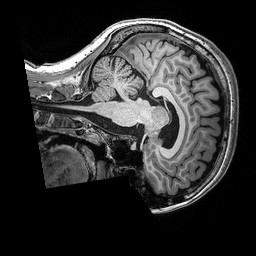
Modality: T1w
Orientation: sagittal
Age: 24
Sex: female